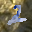
Label: 2